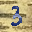
Label: 3